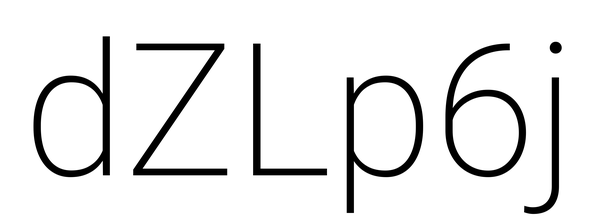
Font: Roboto_ExtraLight